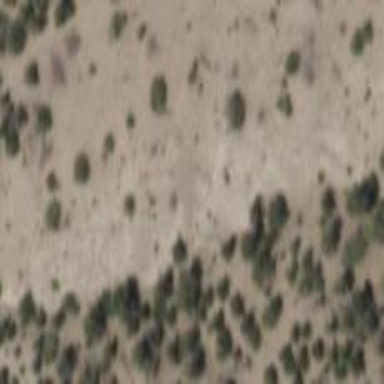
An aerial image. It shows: Area covered in scrub vegetation.